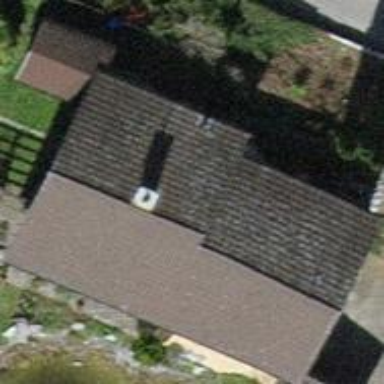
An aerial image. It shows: Detached building with gabled roof.